При проведении аэрофотосъемки местности в кадр попал шлейф дыма от паровоза, начавшего свое движение из состояния покоя с постоянным ускорением $a = 0.05~м/с^{2}$ по прямому участку железной дороги. На фотографии виден весь шлейф от самого начала движения. Одной клетке соответствует расстояние $200~м$. Считая скорость ветра постоянной, определите:
В каком направлении двигался паровоз?
Под каким углом $\alpha$ к железной дороге дул ветер?
Скорость ветра $v_{0}$.
Минимальную скорость ветра $v_{\min}$ относительно паровоза.
Время движения паровоза $\tau$ от начала движения до момента съемки.
Расстояние $s$, которое прошел паровоз от начала движениядо момента съемки.
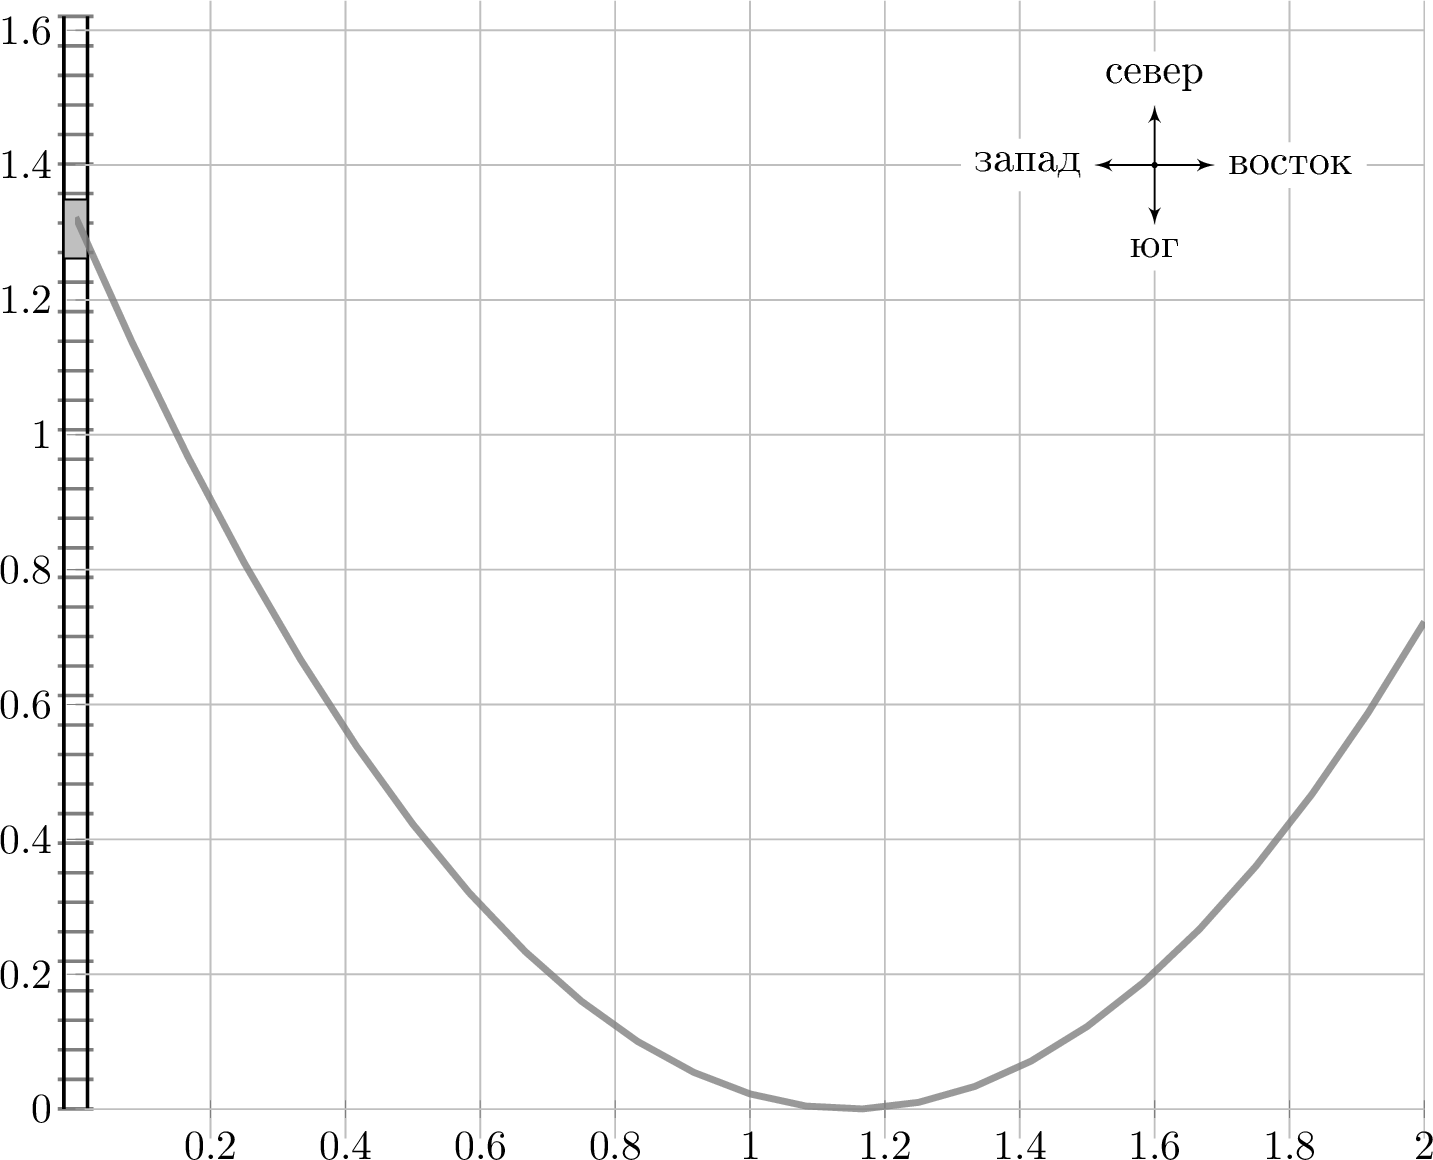
В каком направлении двигался паровоз?
Решение: Направление ветра можно оценить с помощью касательной, проведенной к начальному участку графика. Ветер дует от железной дороги в северо-восточном направлении, примерно под углом $30^{\circ}$ к меридиану. Из закона сложение скоростей нетрудно заметить, что при движении паровоза с севера на юг, угол между шлейфом и железной дорогой по мере разгона должен уменьшаться, но он увеличивается, следовательно, паровоз движется с юга на север.
Ответ: Паровоз двигался с юга на север.

Под каким углом $\alpha$ к железной дороге дул ветер?
Ответ: $$ \alpha=30^\circ. $$

Скорость ветра $v_{0}$.
Решение: Так как движение паровоза равноускоренное из состояния покоя, то зависимость модуля его скорости от времени имеет вид: $u(t)=at$. Введём систему координат, направив ось $OX$ перпендикулярно, а ось $OY$ вдоль железной дороги, выбрав ноль в начальной точке шлейфа. В системе отсчета (СО) етра проекции скорости паровоза на оси $OX$ и $OY$ равны: $$ \omega_{y}=u(t)+v_{0}\cos \alpha, \\ \omega_{x}=v_{0}\sin \alpha. $$ Координаты паровоза от времени (в СО ветра) изменяются следующим образом: $$ y(t)=v_{0}\cos \alpha t+\frac{at^{2}}{2} \text{ (площадь под графиком } \omega_{y}(t)), \\ x(t)=v_{0}t\sin \alpha. $$ Так как форма шлейфа не изменяется при переходе от одной системы отсчета к другой, уравнение траектории паровоза в СО ветра совпадает с уравнением траектории дыма и имеет вид: $$ y=\frac{ax^{2}}{2v_{0}^{2}\sin^{2}\alpha}+x\operatorname{ctg}\alpha. $$ Это уравнение параболы, координаты вершины которой $x_{0}$ и $y_{0}$ равны: $$ x_{0}=\frac{v_{0}^{2}}{a}\sin \alpha \cos \alpha \text{ и } y_{0}=\frac{v_{0}^{2}}{2a}\cos^{2} \alpha. $$ Из рисунка находим $y_{0}=750~м$ и $x_{0}=870~м$, тогда $y_{0}=\frac{x_{0}\operatorname{ctg}\alpha}{2}$, из чего убеждаемся, что $\operatorname{ctg} \alpha=1.72(\alpha=30^{\circ})$. Зная угол, можно найти скорости ветра: $v_{0}=\frac{\sqrt{2ay_{0}}}{\cos \alpha}=10~м/с$.
Ответ: $$ v_{0}=\frac{\sqrt{2 a y_{0}}}{\cos \alpha}=10~м/с. $$

Минимальную скорость ветра $v_{\min}$ относительно паровоза.
Решение: Заметим, что расстояние между крайними (по оси $x$) точками параболы равно $\Delta x=2000~м$. Но, $\Delta x=v_{0}\tau\sin \alpha$, где $\tau$ — время всего движения паровоза. Откуда $\tau=\Delta x/v_{0}\sin \alpha=400~с$ и расстояние, пройденное паровозом $s=a\tau^{2}/2=4000~м$. В принципе, это расстояние можно найти, определив положение начальной точки движения паровоза, продлив касательную, проведенную к началу шлейфа до пересечения с железной дорогой. Минимальная скорость ветра относительно паровоза равна $v_{\min}=v_{0}\sin \alpha=5~м/с$.
Ответ: $$ v_{\min }=v_{0} \sin \alpha=5~м/с. $$

Время движения паровоза $\tau$ от начала движения до момента съемки.
Ответ: $$ \tau=\Delta x / v_{0} \sin \alpha=400~с. $$

Расстояние $s$, которое прошел паровоз от начала движениядо момента съемки.
Ответ: $$ s=a\tau^{2}/2=4000~м. $$
Темы:
T, Механика, Кинематика, Сложение скоростей, Всероссийские, Обработка графика